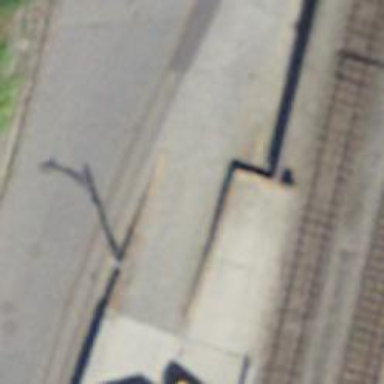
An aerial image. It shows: Railway buffer stop.